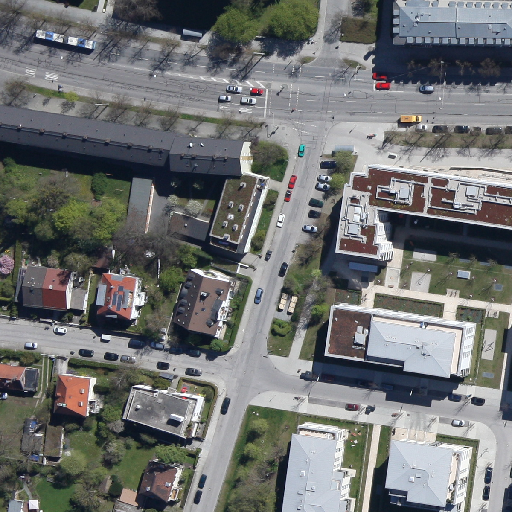
Referring expression: bus driving on the road